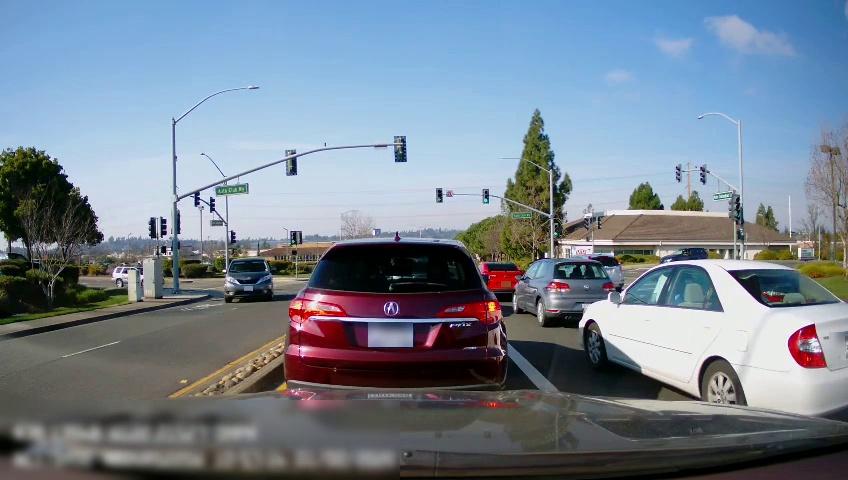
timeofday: Day
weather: Sunny
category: Drivable Space
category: Drivable Space
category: Vehicles | Car
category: Vehicles | SUV
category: Vehicles | SUV
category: Vehicles | Car
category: Vehicles | Car
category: Vehicles | Car
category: Vehicles | SUV
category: Vehicles | SUV
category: Lanes | Current Lane
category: Lanes | Alternate Lane
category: Lanes | Opposite Lane
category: Traffic | Signs
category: Traffic | Signs
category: Traffic | Signs
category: Traffic | Signs
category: Traffic | Lights
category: Traffic | Lights
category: Traffic | Lights
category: Traffic | Lights
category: Traffic | Lights
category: Traffic | Lights
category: Traffic | Lights
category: Traffic | Lights
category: Traffic | Lights
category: Traffic | Lights
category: Traffic | Lights
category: Traffic | Lights
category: Traffic | Lights
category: Traffic | Lights
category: Traffic | Lights